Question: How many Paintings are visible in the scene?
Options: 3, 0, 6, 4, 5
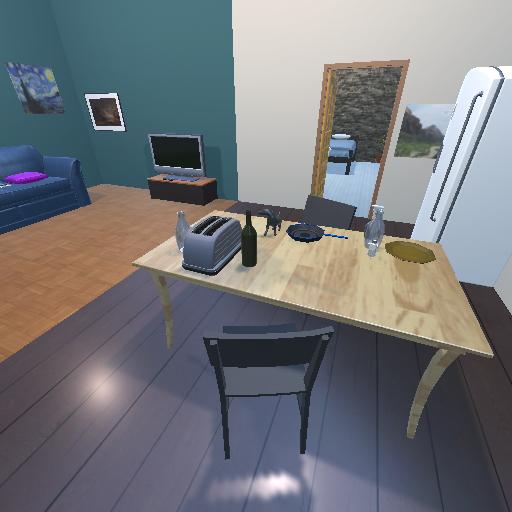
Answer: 3